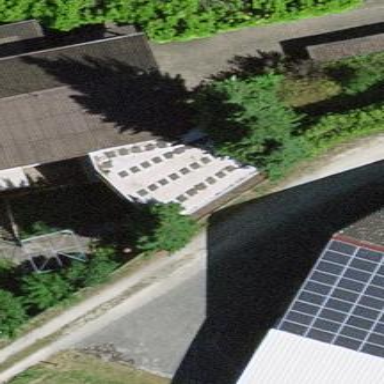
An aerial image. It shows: Garage.